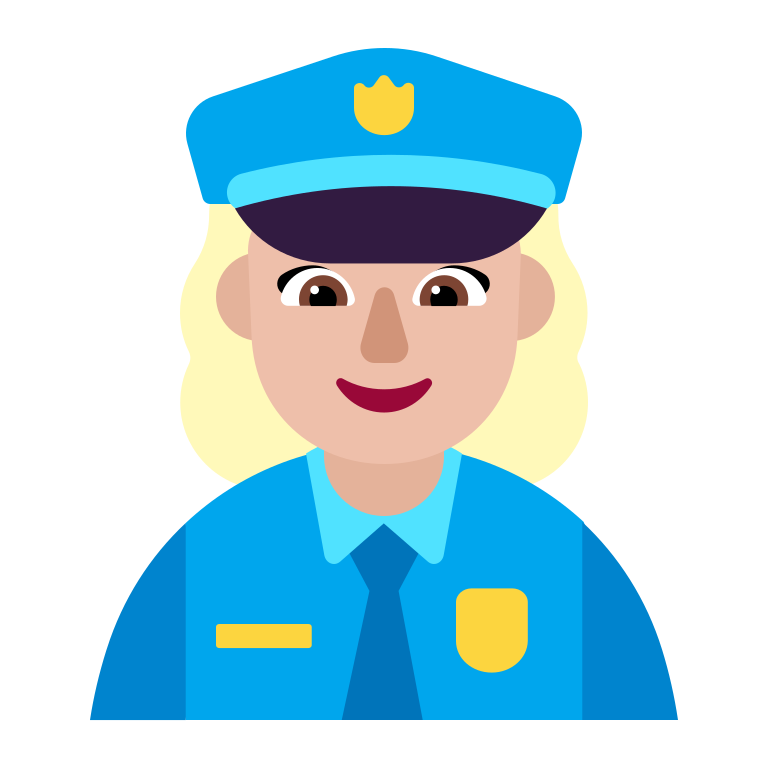
woman police officer flat  light